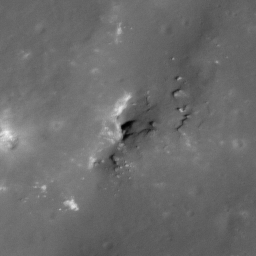
Pit: Copernicus 9
Host crater: Copernicus
Host type: impact_melt
Lunar coordinates: latitude 10.139, longitude 339.939